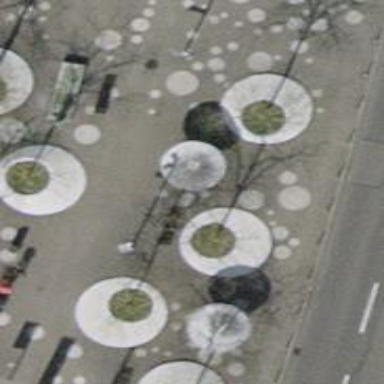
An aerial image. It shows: Bicycle parking facility.